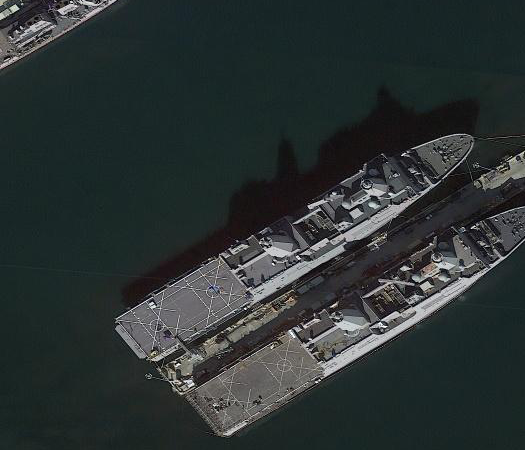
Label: combat